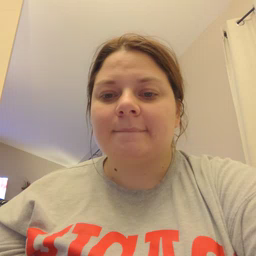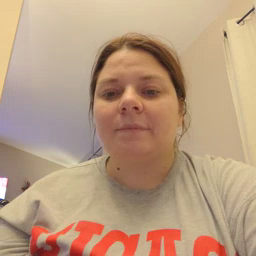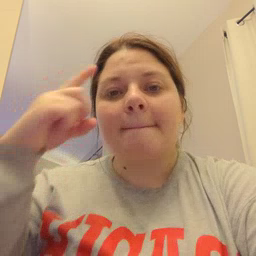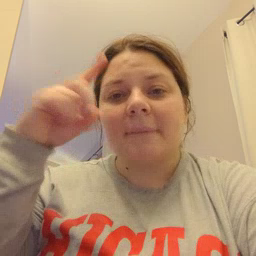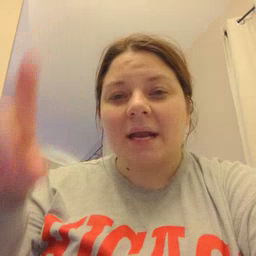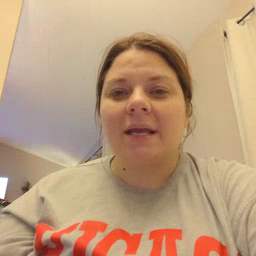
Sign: penny